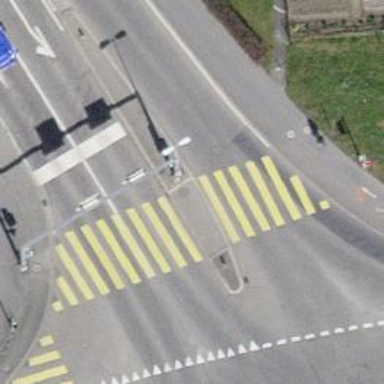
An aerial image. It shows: Kerb barrier.